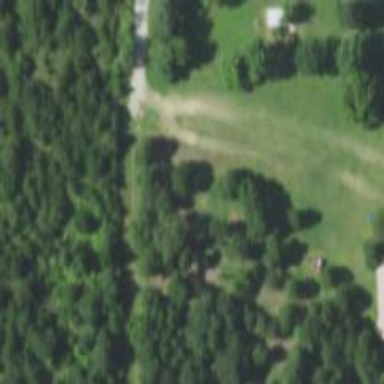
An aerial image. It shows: Driveway leading to service road.